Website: home-depot
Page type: billing-address
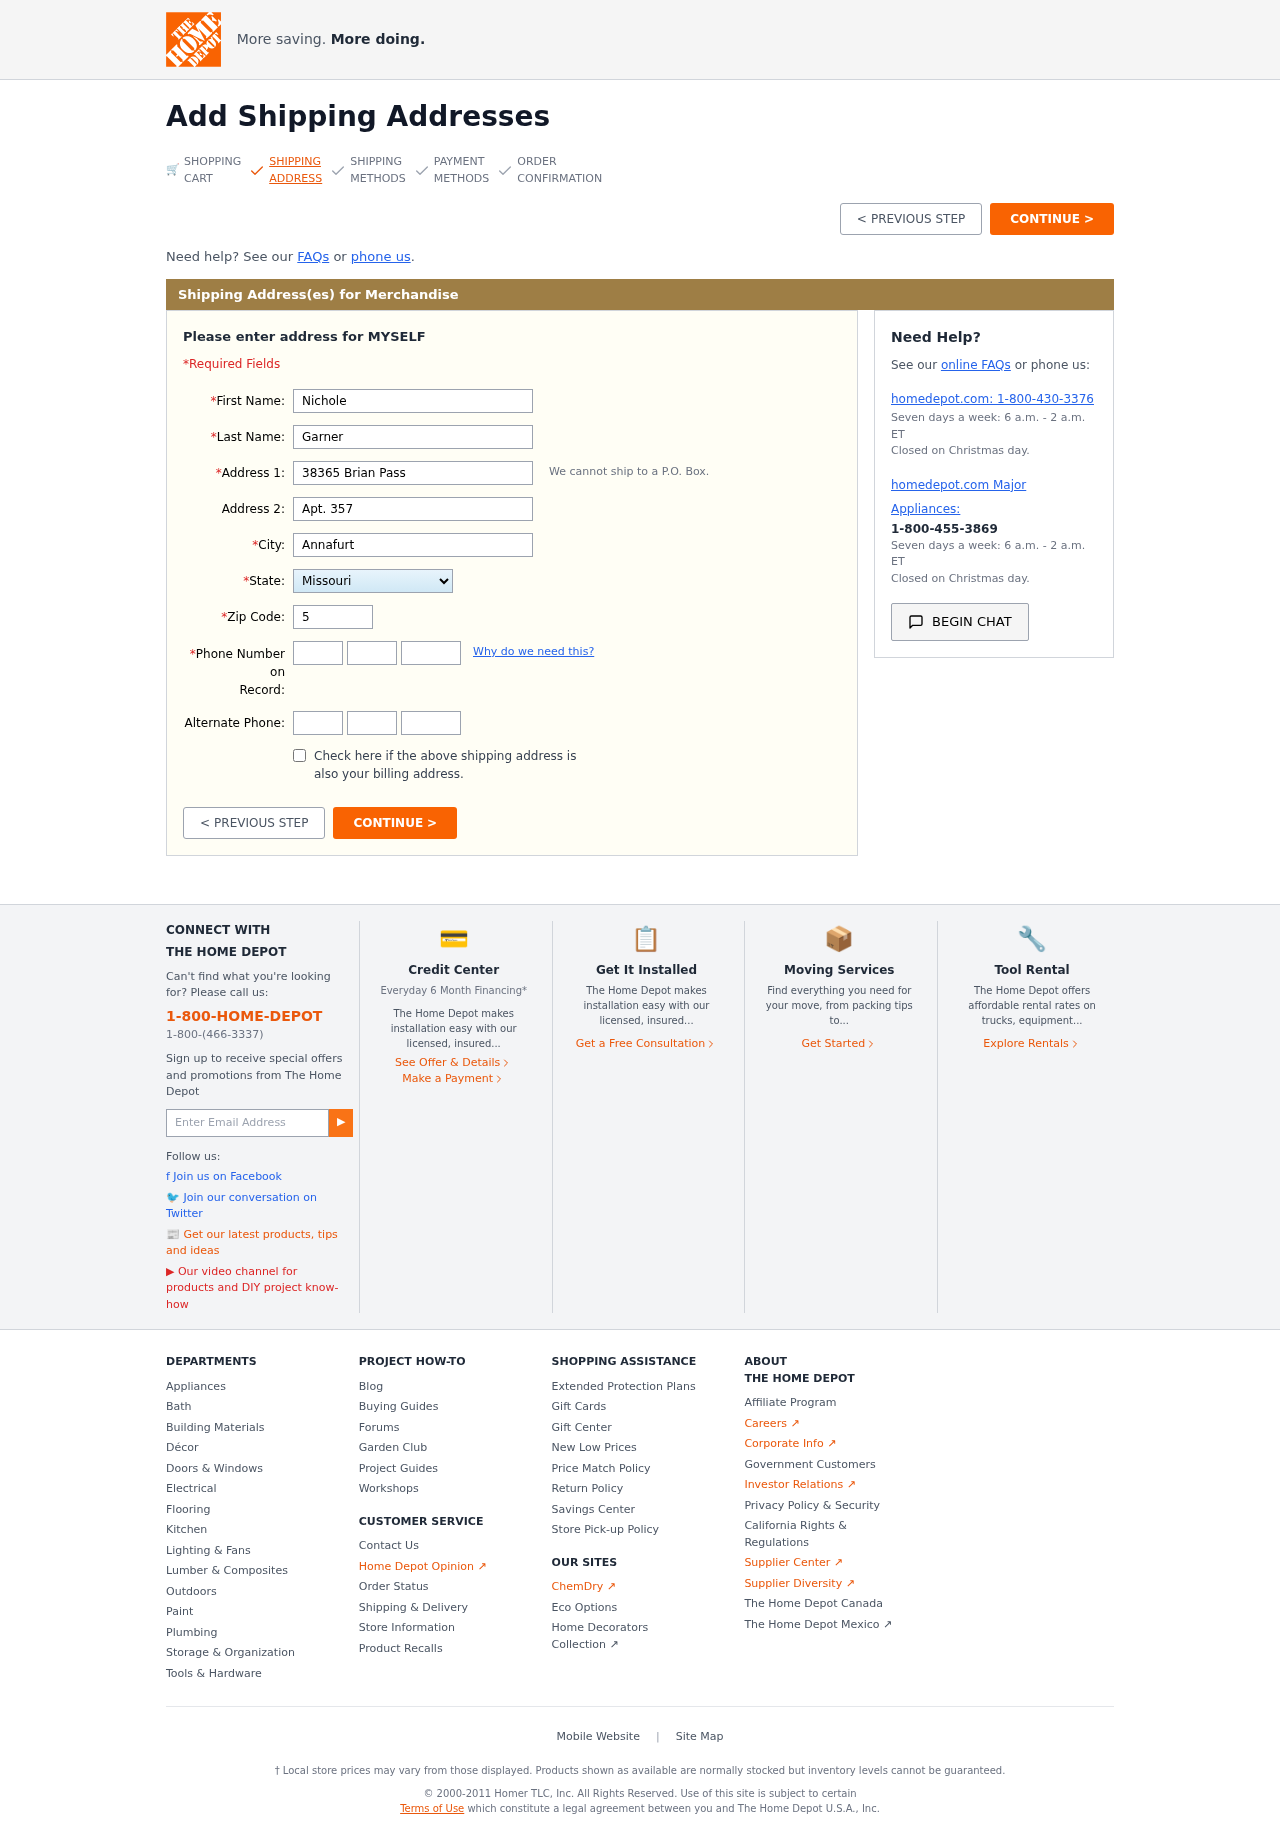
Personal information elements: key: PII_STATE
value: Missouri
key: PII_FIRSTNAME
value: Nichole
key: PII_LASTNAME
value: Garner
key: PII_STREET
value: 38365 Brian Pass
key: PII_STREET2
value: Apt. 357
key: PII_CITY
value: Annafurt
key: PII_POSTCODE
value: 50390
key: PII_PHONE_AREA
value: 535
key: PII_PHONE_PREFIX
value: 975
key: PII_PHONE_LINE
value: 2826
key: PII_PHONE_ALT_AREA
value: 430
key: PII_PHONE_ALT_PREFIX
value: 583
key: PII_PHONE_ALT_LINE
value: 3995